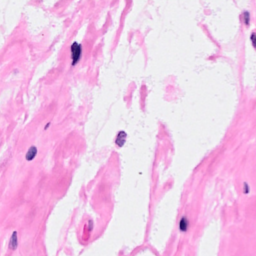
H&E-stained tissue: Breast